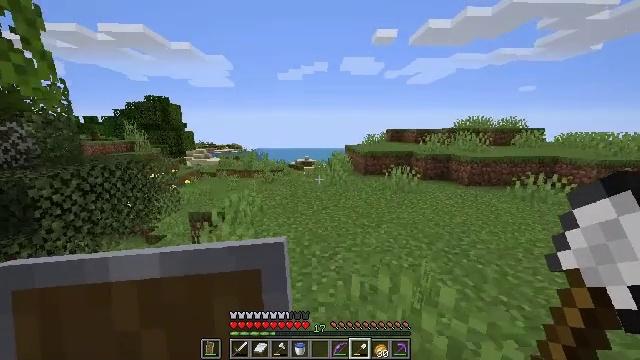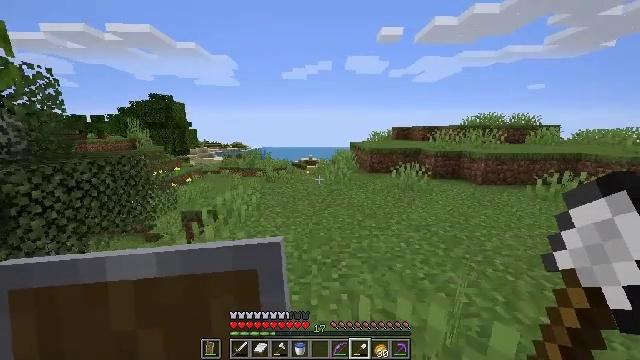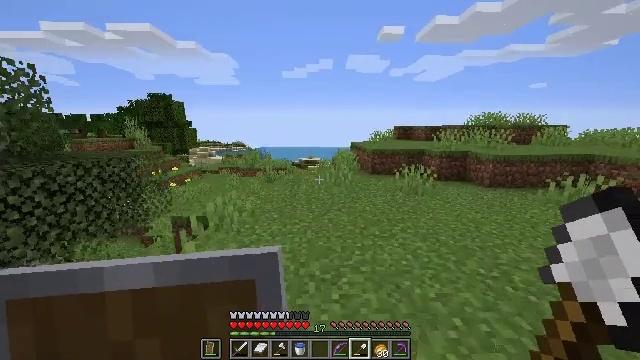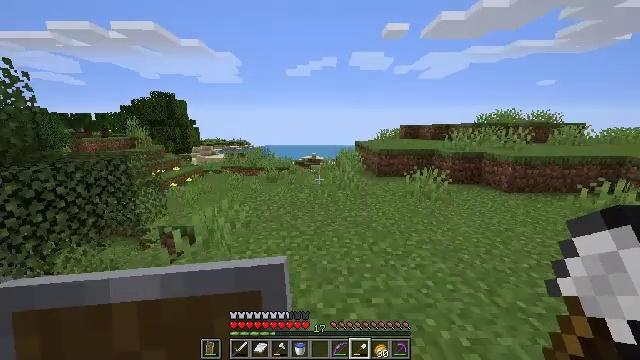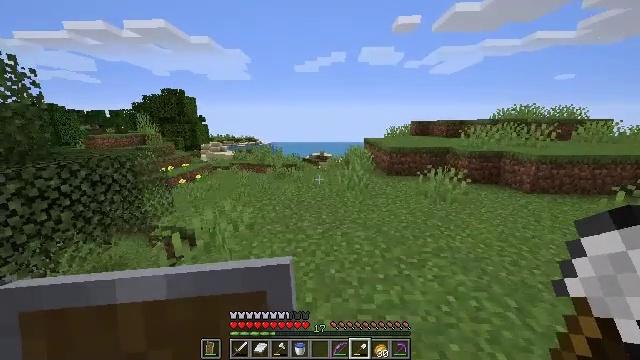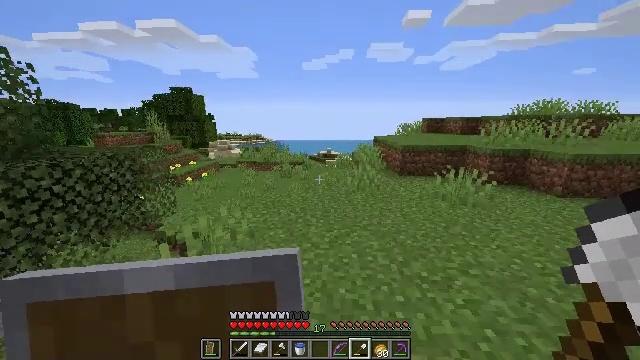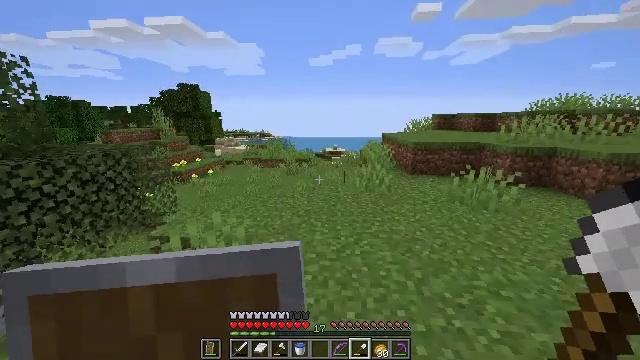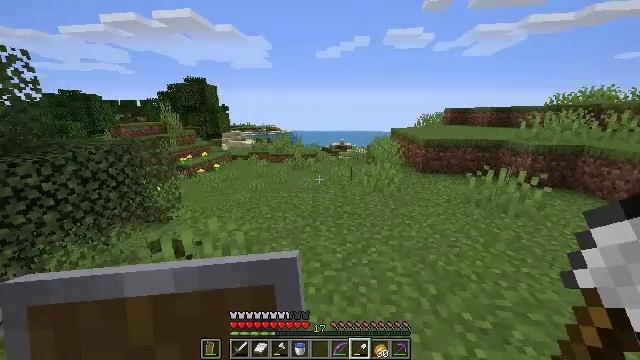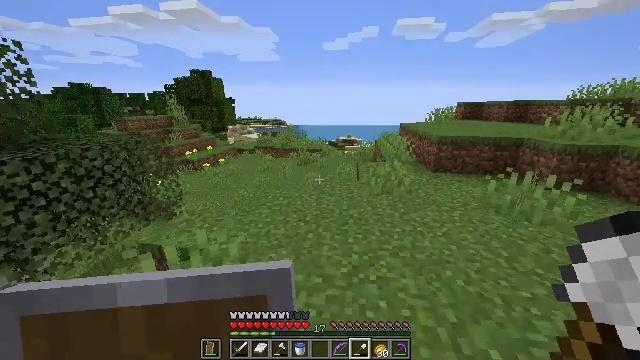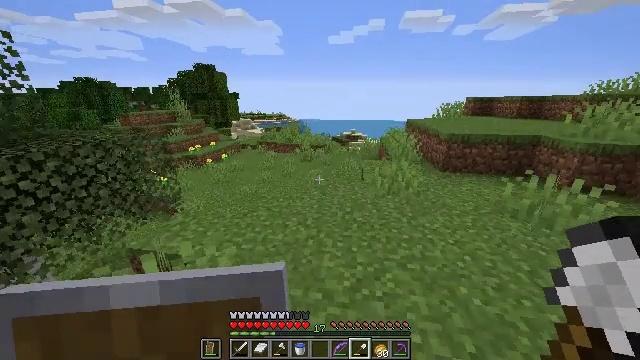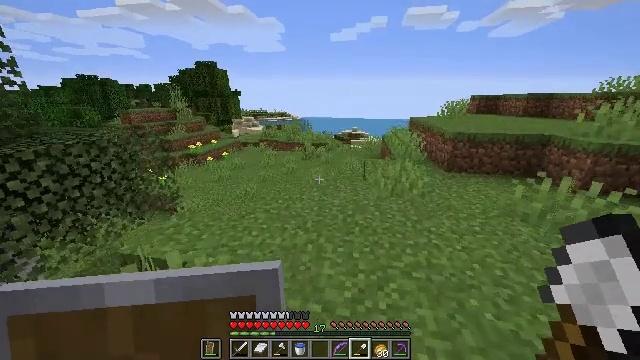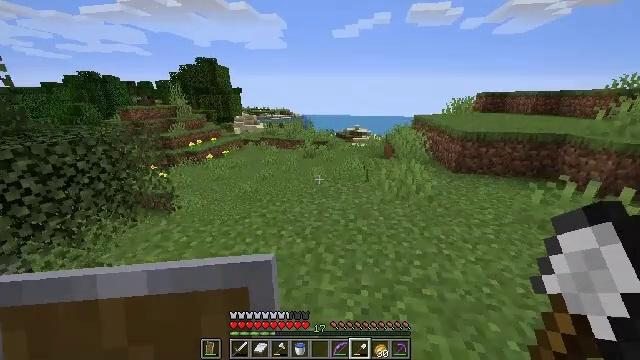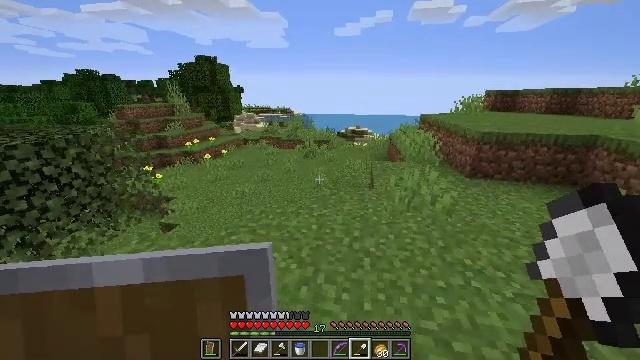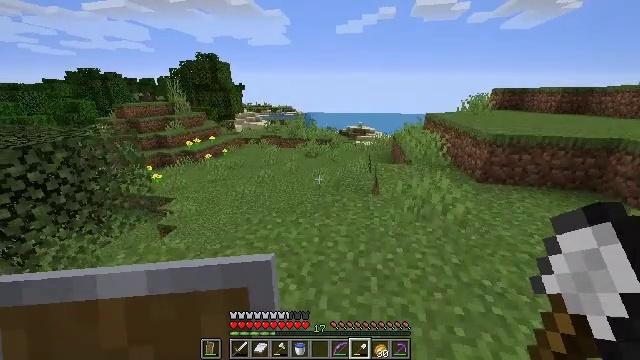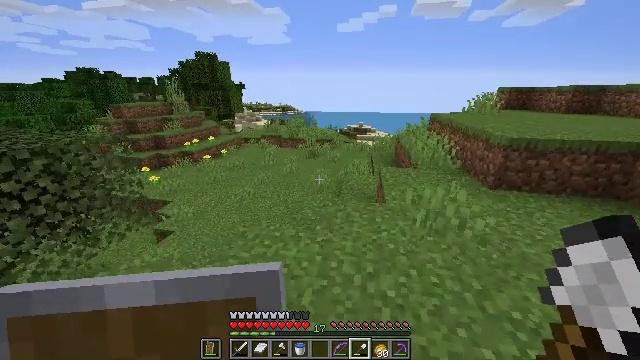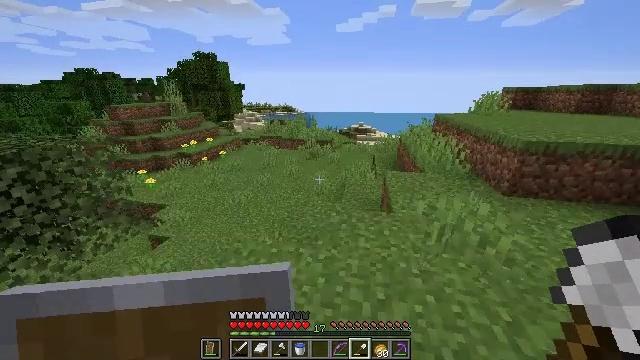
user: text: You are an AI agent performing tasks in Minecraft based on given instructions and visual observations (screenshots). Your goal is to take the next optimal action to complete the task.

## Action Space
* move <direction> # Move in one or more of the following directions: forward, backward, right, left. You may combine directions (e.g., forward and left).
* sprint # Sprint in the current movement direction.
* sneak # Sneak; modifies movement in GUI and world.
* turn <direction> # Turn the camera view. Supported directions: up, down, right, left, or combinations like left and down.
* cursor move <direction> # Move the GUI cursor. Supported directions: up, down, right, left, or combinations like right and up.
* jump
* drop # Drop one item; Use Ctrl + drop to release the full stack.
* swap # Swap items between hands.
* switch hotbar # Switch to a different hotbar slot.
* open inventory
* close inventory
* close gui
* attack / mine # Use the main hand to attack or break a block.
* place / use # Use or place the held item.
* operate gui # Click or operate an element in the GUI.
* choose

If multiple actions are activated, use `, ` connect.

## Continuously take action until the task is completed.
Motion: motion action
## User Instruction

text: Collect sand to make glass.
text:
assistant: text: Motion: move forward, turn left
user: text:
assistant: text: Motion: move forward
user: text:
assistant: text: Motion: move forward
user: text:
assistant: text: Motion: move forward, turn left
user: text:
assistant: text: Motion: move forward, turn left
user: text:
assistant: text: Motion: move forward, turn left
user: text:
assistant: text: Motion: move forward, turn left and down
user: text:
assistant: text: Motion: move forward, turn left and down
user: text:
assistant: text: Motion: move forward, turn left and down
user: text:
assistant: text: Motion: move forward
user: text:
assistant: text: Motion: move forward
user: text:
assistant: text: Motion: move forward
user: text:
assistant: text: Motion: move forward
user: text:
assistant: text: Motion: move forward
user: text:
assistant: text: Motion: move forward
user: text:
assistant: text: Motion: move forward
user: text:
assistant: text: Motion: move forward
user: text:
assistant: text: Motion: move forward
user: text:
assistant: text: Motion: move forward
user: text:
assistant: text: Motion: move forward
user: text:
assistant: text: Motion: move forward and move right
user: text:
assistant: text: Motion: move forward and move right
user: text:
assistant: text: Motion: move forward and move right
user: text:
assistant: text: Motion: move forward
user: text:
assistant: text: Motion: move forward
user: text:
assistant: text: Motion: move forward
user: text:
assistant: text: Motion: move forward
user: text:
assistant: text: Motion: move forward
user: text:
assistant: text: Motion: move forward
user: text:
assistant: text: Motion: move forward